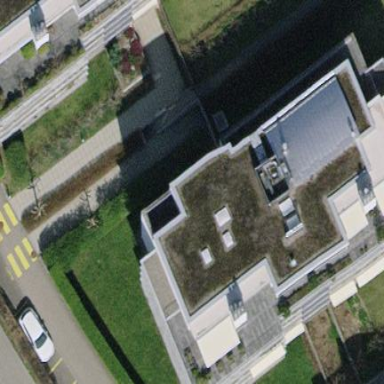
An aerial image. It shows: Apartment building with flat roof.